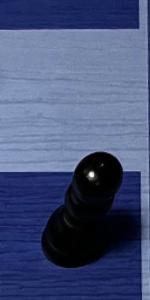
Label: Pawn_Black